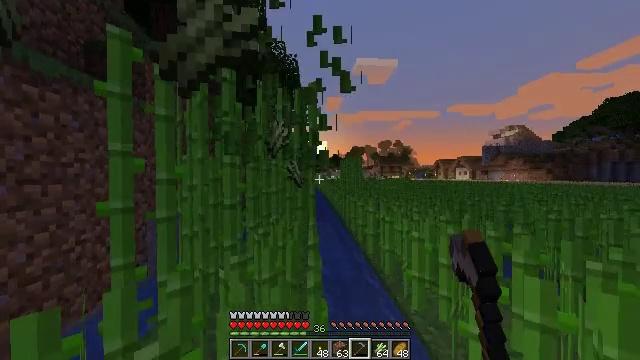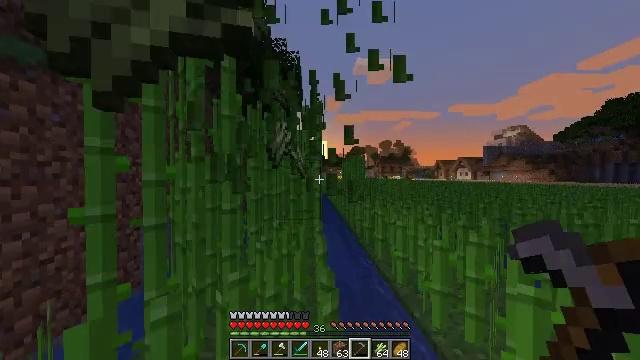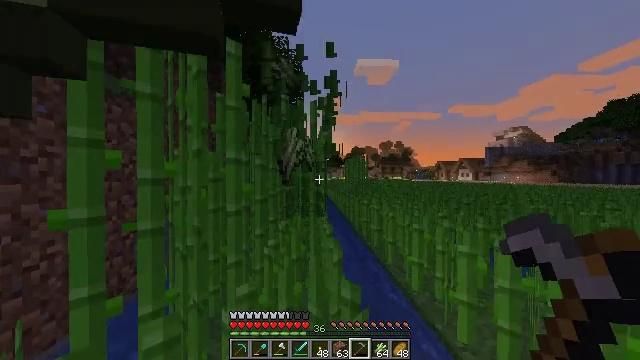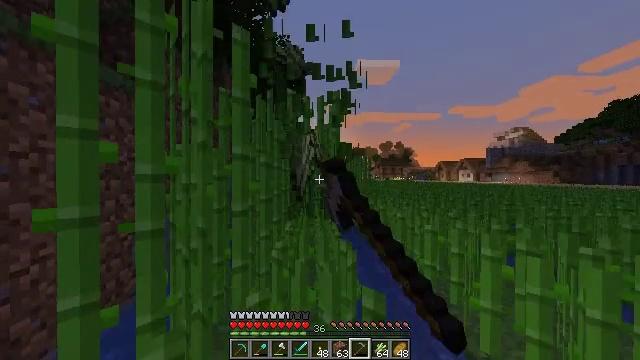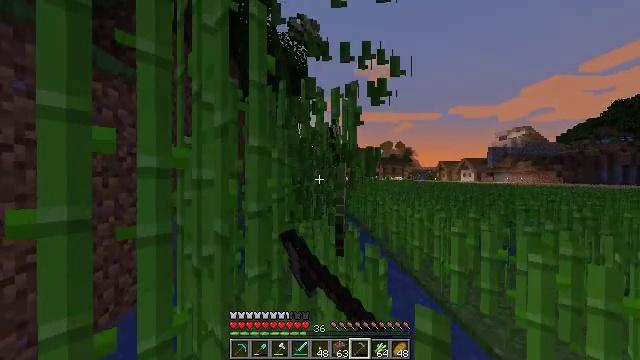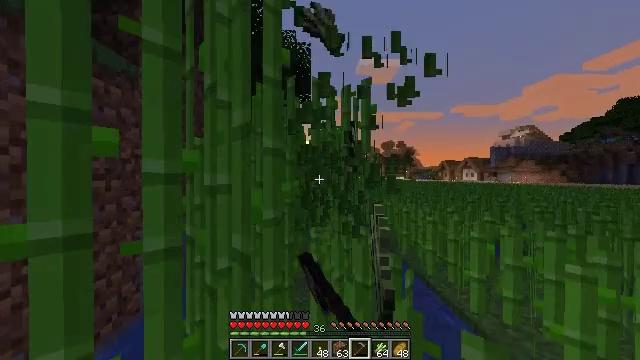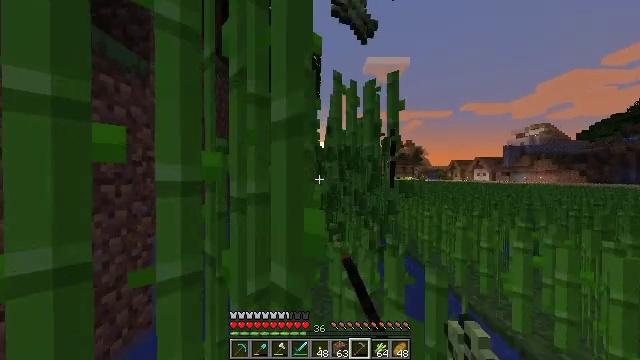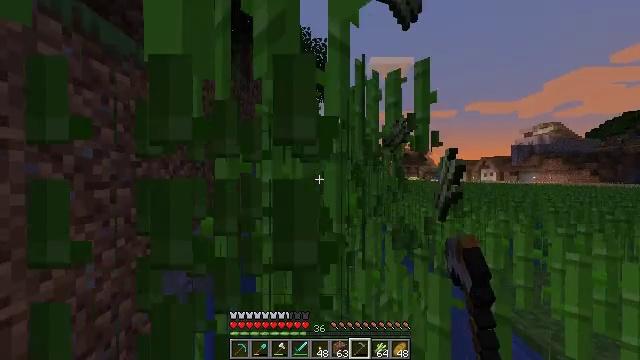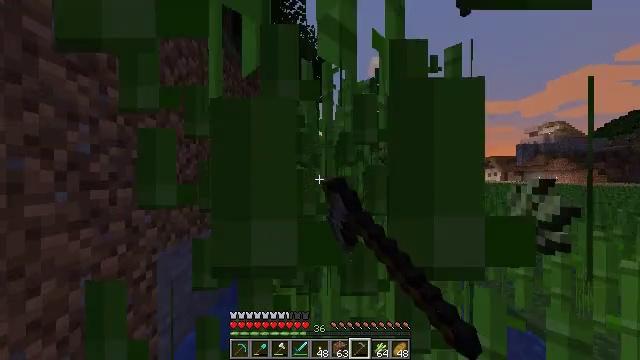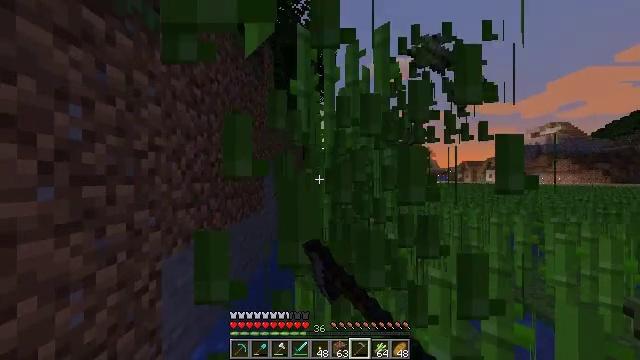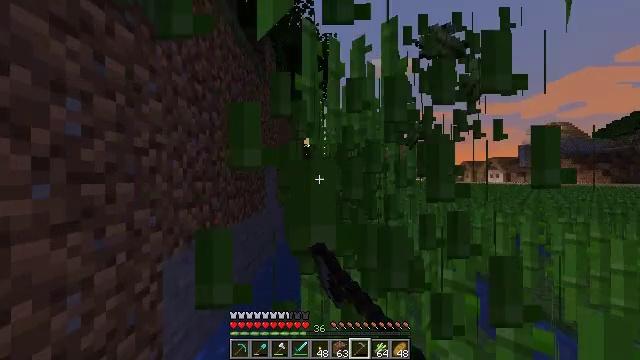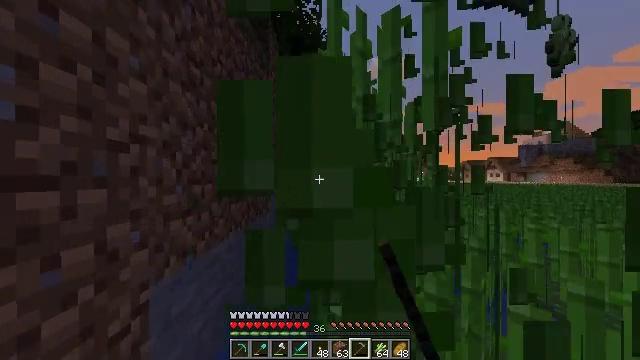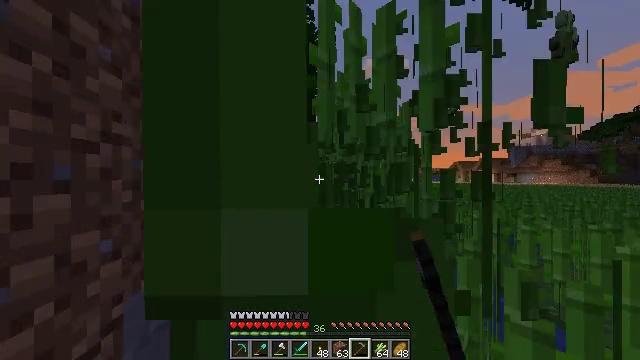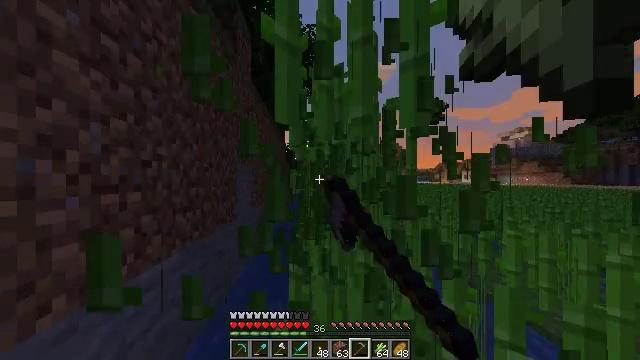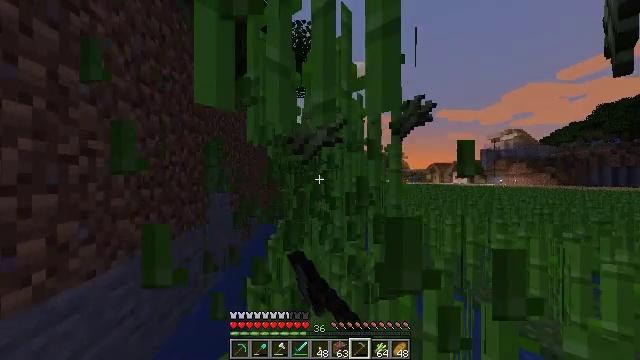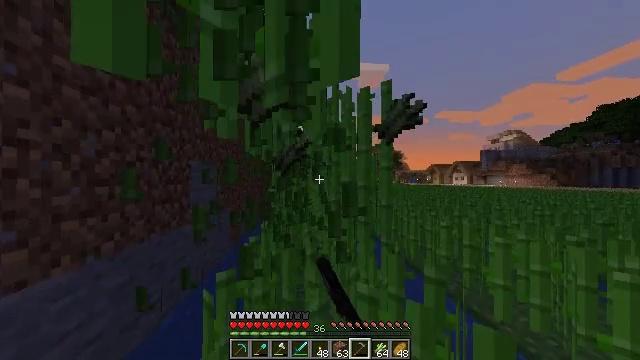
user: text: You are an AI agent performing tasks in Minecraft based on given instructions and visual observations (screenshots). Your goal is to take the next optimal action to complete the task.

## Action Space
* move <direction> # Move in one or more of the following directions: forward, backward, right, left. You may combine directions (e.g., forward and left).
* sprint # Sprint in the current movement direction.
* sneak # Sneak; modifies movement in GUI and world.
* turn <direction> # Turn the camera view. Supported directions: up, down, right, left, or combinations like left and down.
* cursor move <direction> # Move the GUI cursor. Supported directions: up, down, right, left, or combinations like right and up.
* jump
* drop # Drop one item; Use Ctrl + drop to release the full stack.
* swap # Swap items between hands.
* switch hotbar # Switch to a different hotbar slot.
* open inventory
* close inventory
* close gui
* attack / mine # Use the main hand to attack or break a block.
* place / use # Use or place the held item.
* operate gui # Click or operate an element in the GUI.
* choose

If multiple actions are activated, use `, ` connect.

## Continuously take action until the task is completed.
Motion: motion action
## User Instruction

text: Collect sugar cane near water sources.
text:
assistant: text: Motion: move forward and move left, sprint, attack / mine
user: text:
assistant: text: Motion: move forward and move left, sprint, attack / mine
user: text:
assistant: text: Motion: move forward and move left, sprint, attack / mine
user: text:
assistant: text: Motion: move forward and move left, sprint, attack / mine
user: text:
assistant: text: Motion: move forward and move left, sprint, attack / mine
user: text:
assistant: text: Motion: move forward, sprint, turn left, attack / mine
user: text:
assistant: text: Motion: move forward and move left, sprint, attack / mine
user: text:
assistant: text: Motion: move forward and move left, sprint, attack / mine
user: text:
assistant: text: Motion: move forward and move left, sprint, attack / mine
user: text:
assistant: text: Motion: move forward and move left, sprint, attack / mine
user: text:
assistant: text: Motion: move forward and move right, sprint, attack / mine
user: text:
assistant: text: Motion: move forward and move right, sprint, turn right, attack / mine
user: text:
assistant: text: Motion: move forward and move right, sprint, turn right, attack / mine
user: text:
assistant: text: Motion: move forward and move right, sprint, turn right, attack / mine
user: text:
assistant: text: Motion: move forward and move right, sprint, attack / mine
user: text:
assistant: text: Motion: move forward and move right, sprint, attack / mine
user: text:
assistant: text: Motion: move forward and move right, sprint, attack / mine
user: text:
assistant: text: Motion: move forward and move right, sprint, attack / mine
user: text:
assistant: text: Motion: move forward and move left, sprint, turn left, attack / mine
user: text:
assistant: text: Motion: move forward and move left, sprint, turn left, attack / mine
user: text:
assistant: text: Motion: move forward and move left, sprint, turn left, attack / mine
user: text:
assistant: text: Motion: move forward and move left, sprint, attack / mine
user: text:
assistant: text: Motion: move forward and move left, sprint, attack / mine
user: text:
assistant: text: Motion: move forward and move left, sprint, attack / mine
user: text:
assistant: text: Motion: move forward and move left, sprint, attack / mine
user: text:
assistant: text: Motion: move forward, sprint, turn right, attack / mine
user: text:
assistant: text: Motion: move forward and move right, sprint, turn right, attack / mine
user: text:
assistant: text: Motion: move forward and move right, sprint, turn right, attack / mine
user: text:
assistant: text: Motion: move forward and move right, sprint, turn right, attack / mine
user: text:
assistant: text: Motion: move forward and move right, sprint, attack / mine